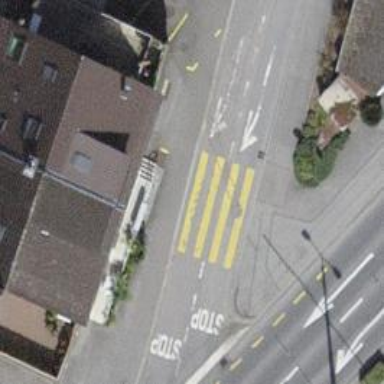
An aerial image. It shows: Uncontrolled zebra crossing with notable zebra markings.